RGB frame:
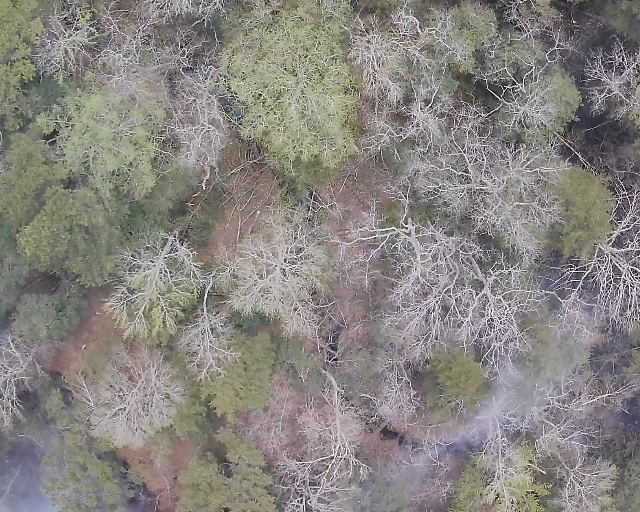
Thermal frame:
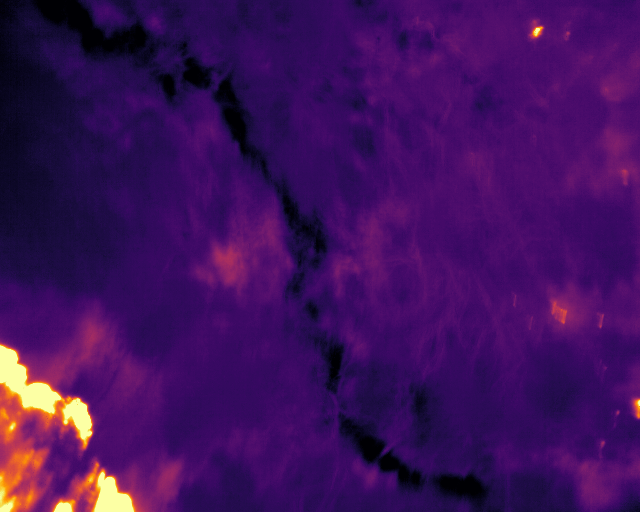
Captured: 2026-02-26 03:08:30
Pixels at or above 80 °C: 1613 (fraction of frame: 0.004922)